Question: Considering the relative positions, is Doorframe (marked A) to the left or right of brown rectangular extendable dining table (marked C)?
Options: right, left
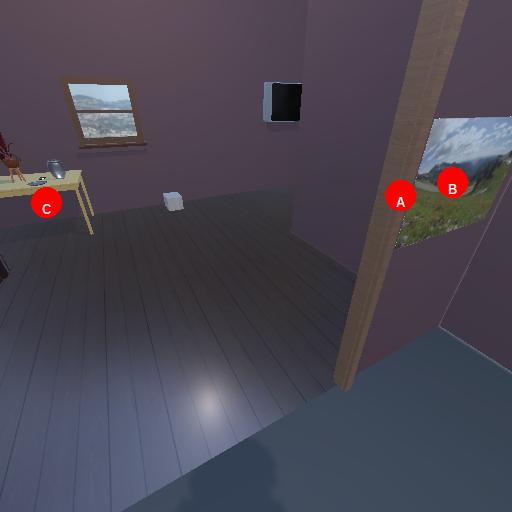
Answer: right